Aerial crown-view tile of a tropical tree (Barro Colorado Island, Panama), acquired 20241014:
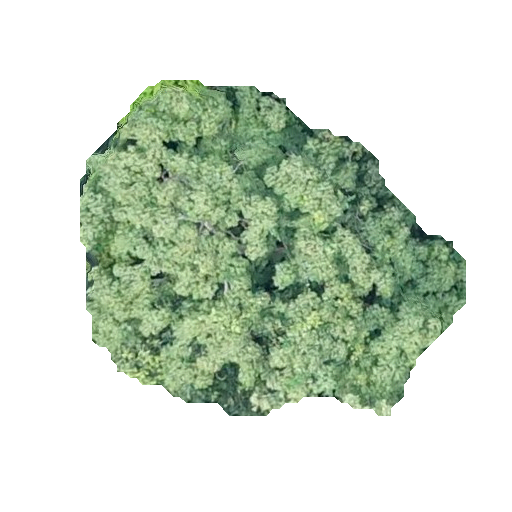
Species: Ceiba pentandra
GBIF accepted scientific name: Ceiba pentandra
Crown area: 146.646 m²